Question: I have asp.net textbox and dropdown list. trying to make flat model or fancy style. Please help me to figure out with some example and samples
'''
.RegText
{
font-family: Tahoma, Arial, Helvetica;
font-size: 11.5pt;
width:250px;
height:30px;
margin-top:5px;
margin-bottom:5px;
}
.RegDropdown
{
font-family: Tahoma, Arial, Helvetica;
font-size: 11.5pt;
height:35px;
width:250px;
margin-top:5px;
margin-bottom:5px;
}
<td>
<asp:DropDownList ID="ddlCostcenter" runat="server" CssClass="RegDropdown"
AutoPostBack="true" InitialValue="Select One"></asp:DropDownList>
</td>
</tr>
<tr>
<td >
<asp:Label ID="lbInitiative" runat="server" CssClass="RegLabel" Text="Initiative # :"></asp:Label>
</td>
<td>
<asp:TextBox ID="txtInitiative" runat="server" CssClass="RegText" ></asp:TextBox>
</td>
'''

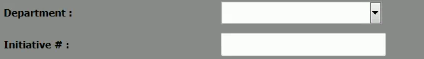
Answer: @James123, I use this style on textboxes, it could help you:
'''
input[type=text], input[type=password], textarea
{
outline:none;
border:solid 1px #BBB;
padding:3px;
font-size:20px;
}
input[type=text]:focus, input[type=password]:focus, textarea:focus
{
border:solid 1px #888;
}
'''
And here is a page with good hints about fancy text and textbox: <URL>